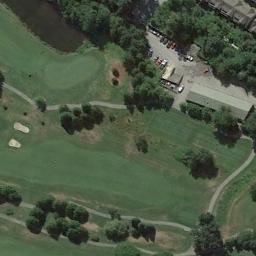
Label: golf_course